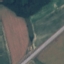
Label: Highway